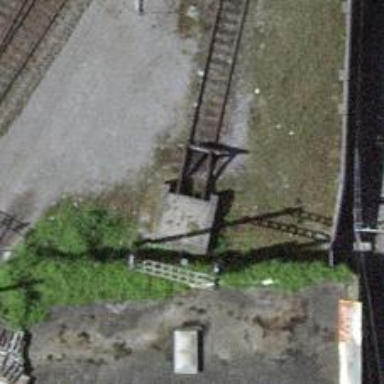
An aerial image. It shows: Railway buffer stop.